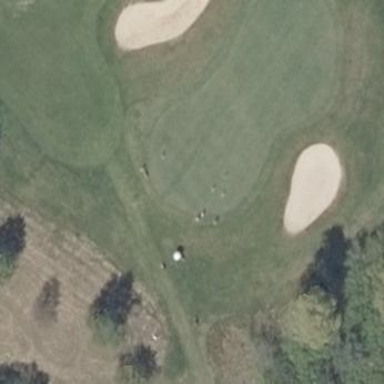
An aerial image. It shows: Golf green.